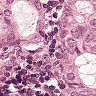
Metastatic tissue present: yes